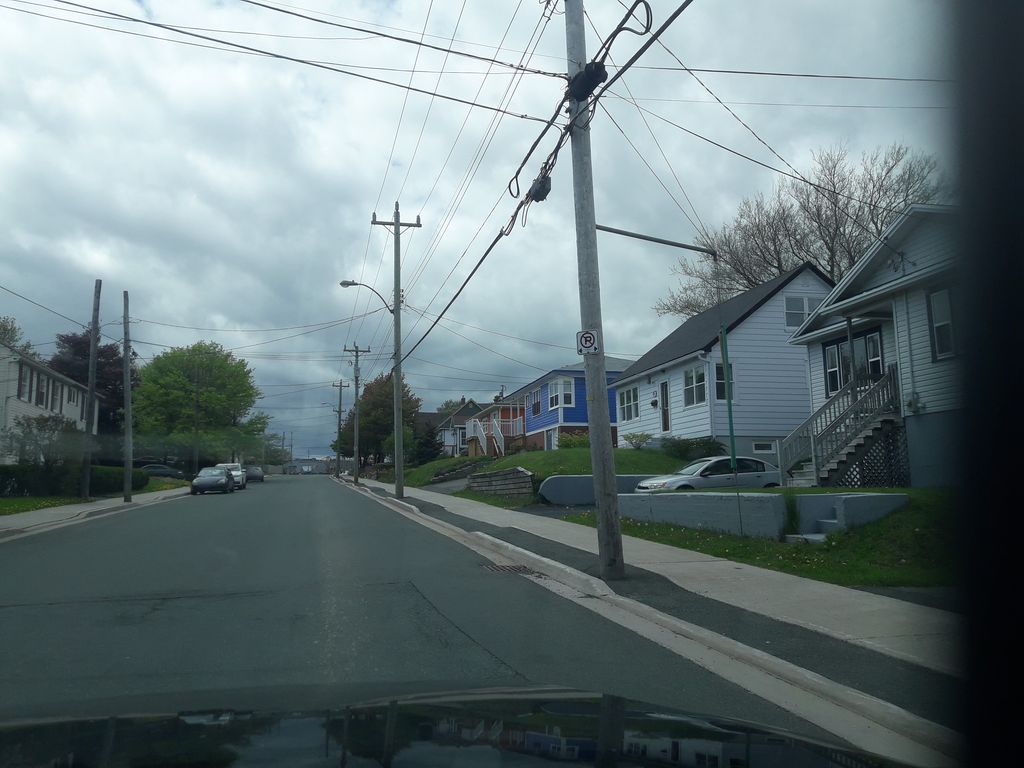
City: st_johns